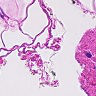
Metastatic tissue present: no